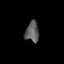
Tissue: prostate
Cell type: Myeloid cells
Senescence score: 0.6929
Nuclear area (px): 277
Mean DAPI intensity: 90.379